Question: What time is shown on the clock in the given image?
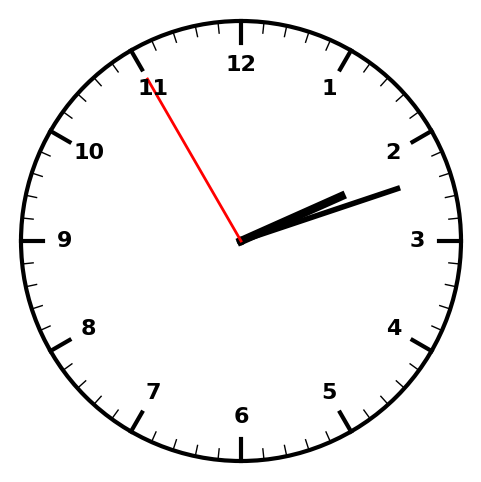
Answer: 02:11:55